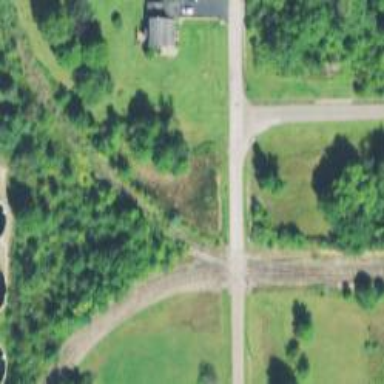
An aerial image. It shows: Rail spur service.